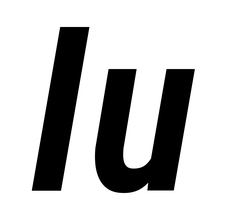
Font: Roboto-Italic_Condensed_SemiBold_Italic